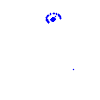
Particle: electron